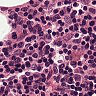
Metastatic tissue present: no